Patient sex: M
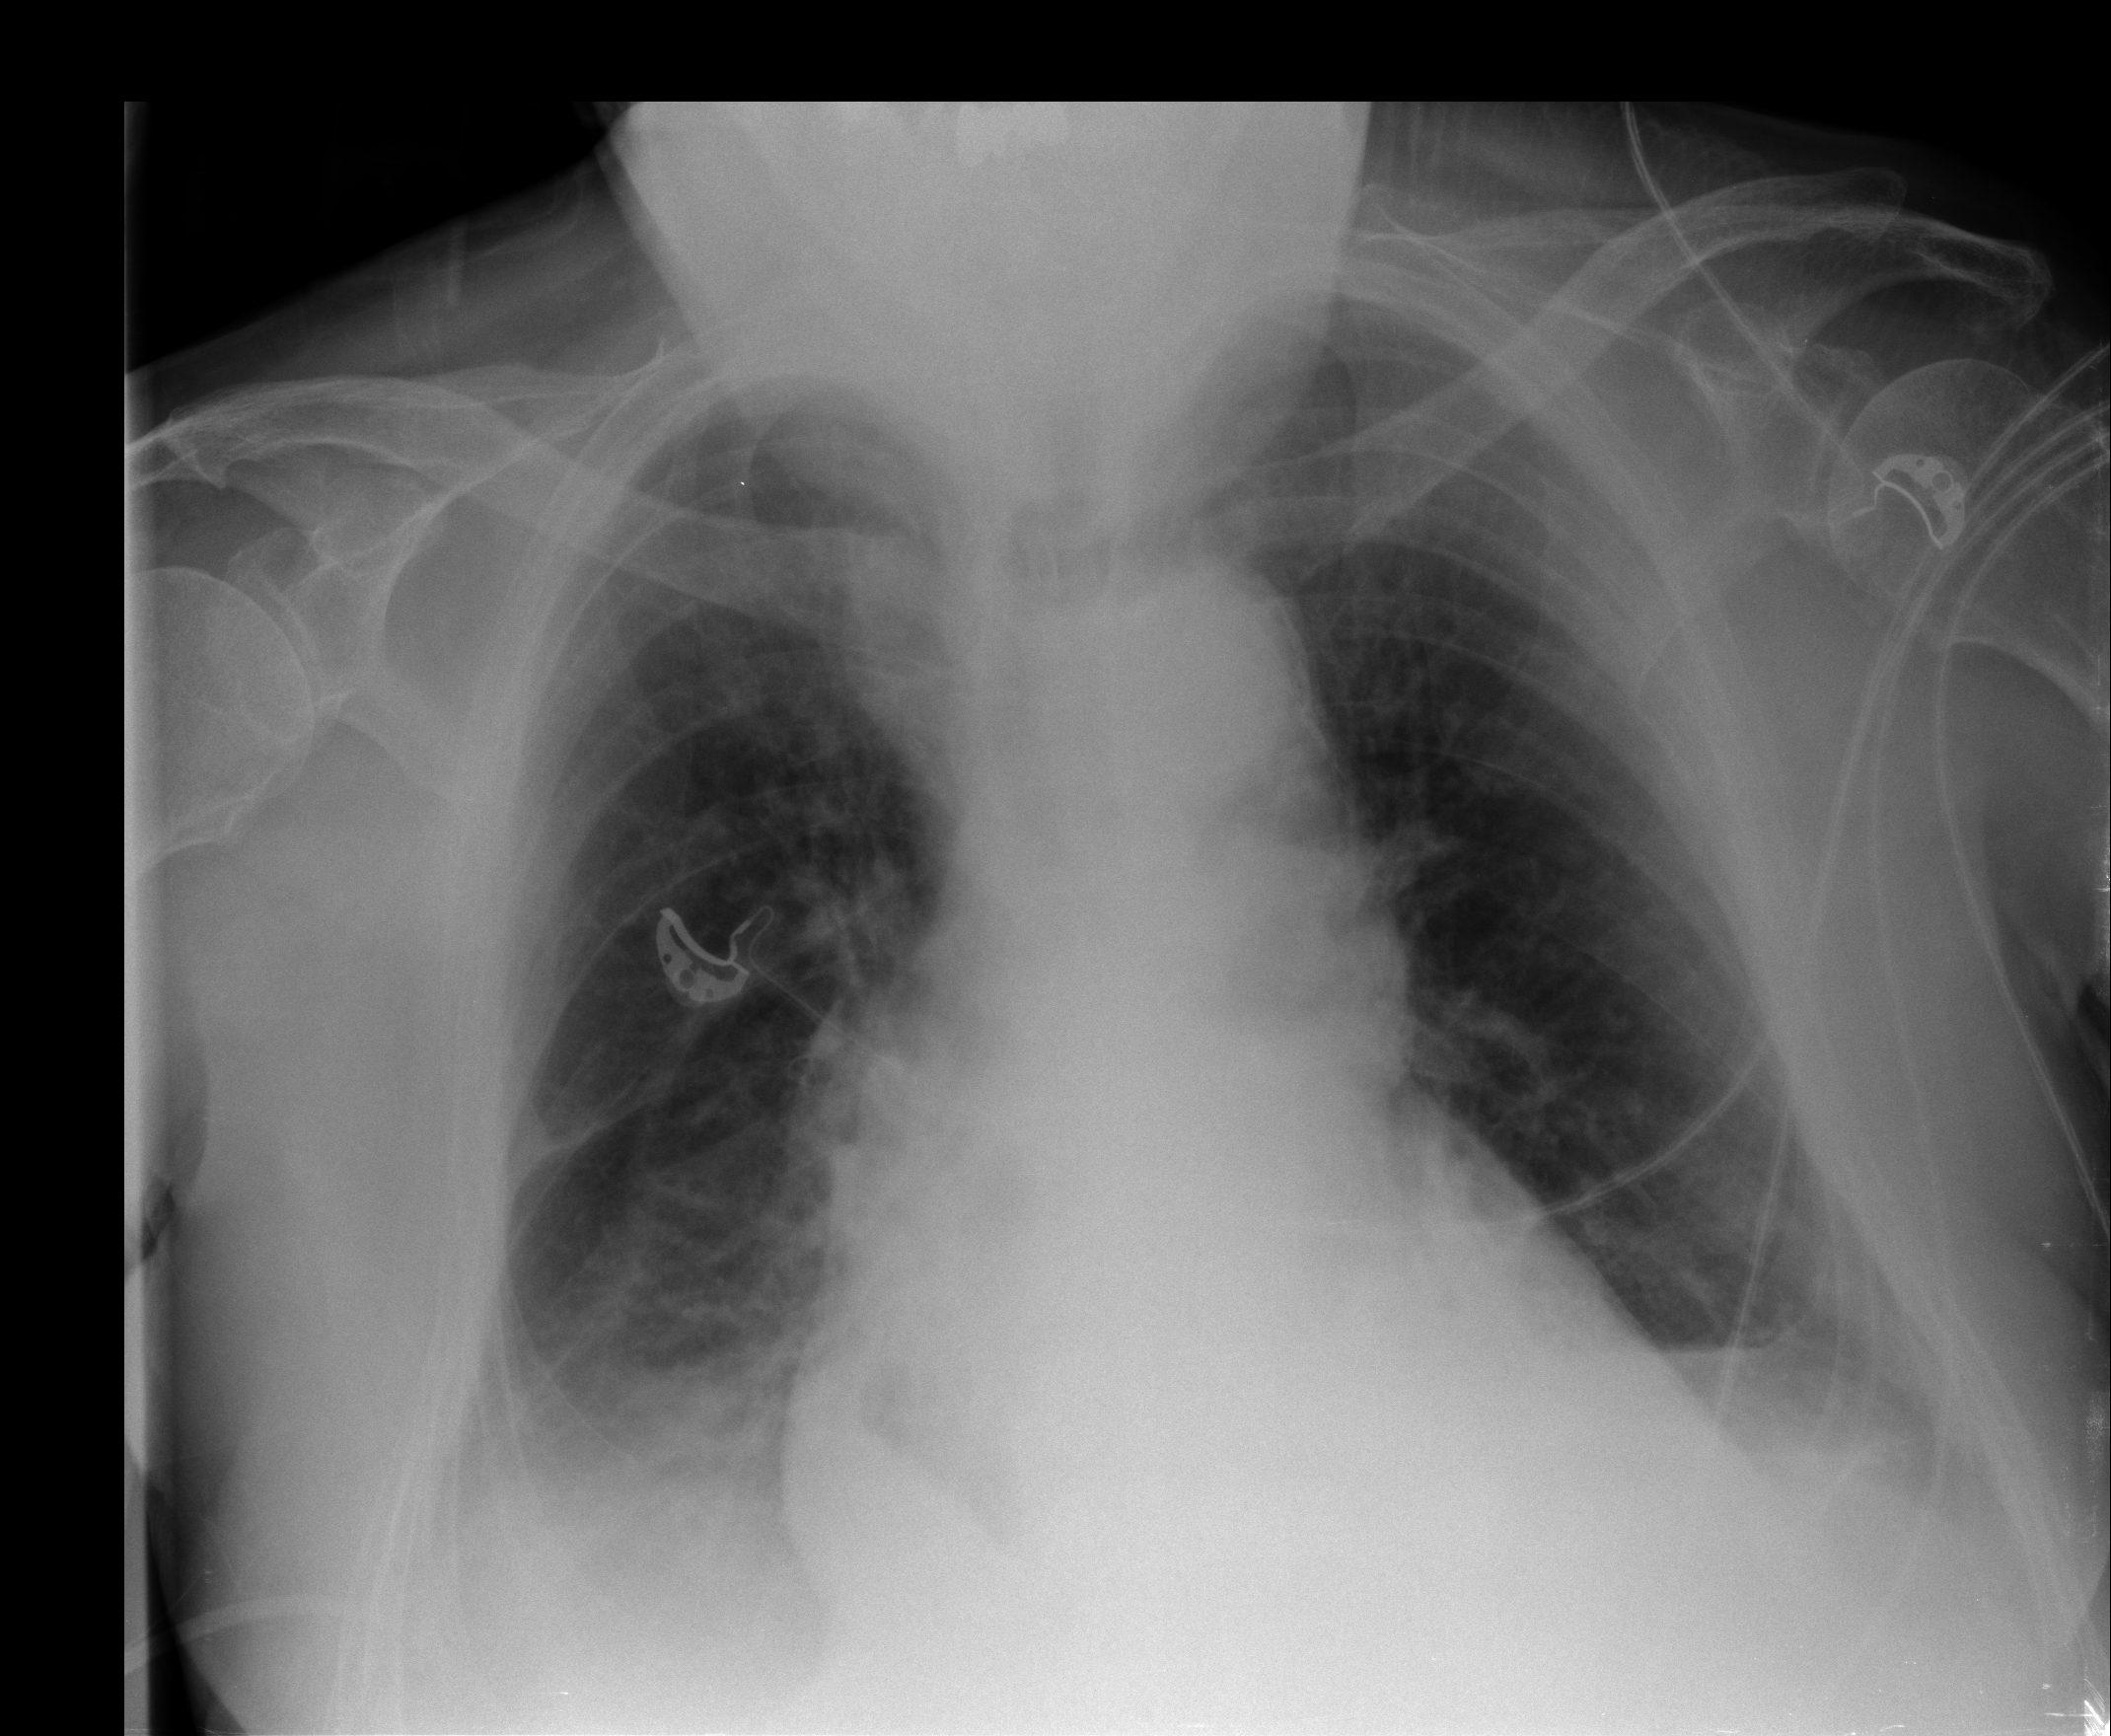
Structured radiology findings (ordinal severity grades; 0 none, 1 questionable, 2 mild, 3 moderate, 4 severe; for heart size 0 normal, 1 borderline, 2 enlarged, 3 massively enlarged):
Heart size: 2
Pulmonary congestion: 2
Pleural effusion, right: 2
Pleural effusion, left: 2
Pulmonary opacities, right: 2
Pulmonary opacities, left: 0
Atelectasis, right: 2
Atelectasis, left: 2